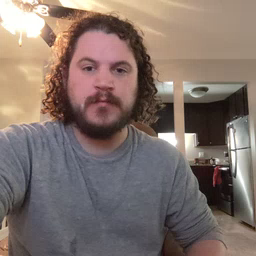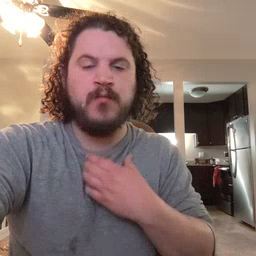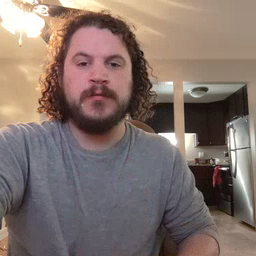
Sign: hungry